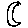
Label: moon